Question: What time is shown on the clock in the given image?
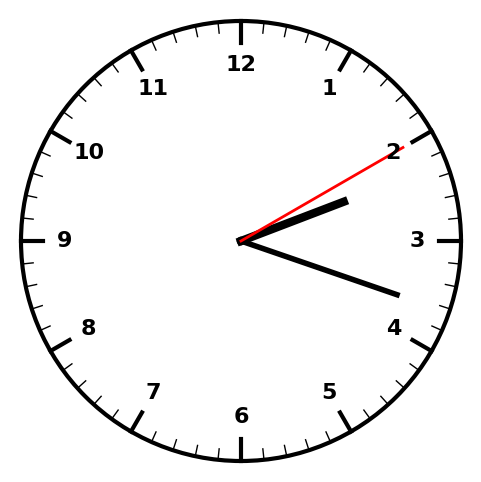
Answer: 02:18:10